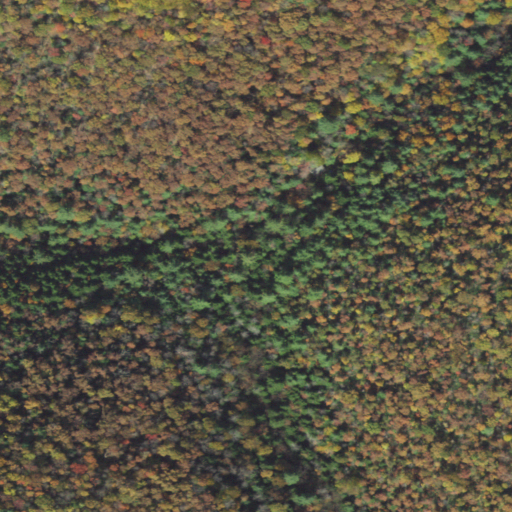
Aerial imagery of valley in Pennsylvania named Dishpan Hollow containing mixed forest, deciduous forest, evergreen forest, and open development